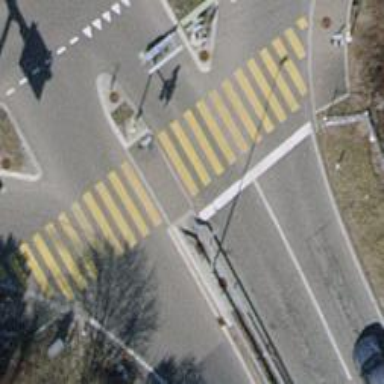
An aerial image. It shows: Road with traffic signals.